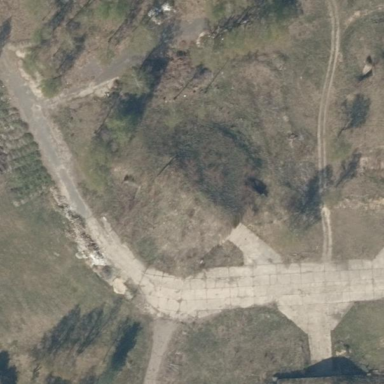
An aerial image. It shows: Hardened aircraft shelter bunker.